Question: Script:
'''
jQuery("#grid_table").jqGrid({
url: '@Url.Action("GetAll", "Widget")',
datatype: "json",
mtype: 'GET',
colNames: ['id', 'name'],
colModel: [
{ name: 'id', index: 'id', width: 55, sortable: true, editable: false, editoptions: { readonly: true, size: 10} },
{ name: 'name', index: 'name', width: 200, editable: true }
],
jsonReader: {
root: "rows",
page: "page",
total: "total",
records: "records",
repeatitems: false,
id: "id",
userdata: "userdata"
},
rowNum: 10,
rowList: [10, 20, 30],
pager: jQuery('#gridpager'),
sortname: 'name',
viewrecords: true,
sortorder: "asc",
caption: "Wines"
}).navGrid('#gridpager');
'''
Controller:
'''
public ActionResult GetAll()
{
List<object> list = new List<object>();
for (int i = 0; i < 20; i++)
{
var o = new
{
id = i.ToString(),
name = "name " + i.ToString()
};
list.Add(o);
}
var result = new
{
page = "1",
total = "1",
records = "10",
rows = list.ToArray()
};
string Jlist = Newtonsoft.Json.JsonConvert.SerializeObject(result);
return Json(Jlist, JsonRequestBehavior.AllowGet);
}
'''
Json output:

And message: No records found!
What is the wrong with my code?
Thanks.
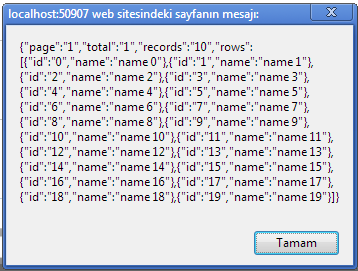
Answer: Problem is this line:
'''
string Jlist = Newtonsoft.Json.JsonConvert.SerializeObject(result);
'''
I removed serilization line and then it works. Thanks for reply.